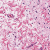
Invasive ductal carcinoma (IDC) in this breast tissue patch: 0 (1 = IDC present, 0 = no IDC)